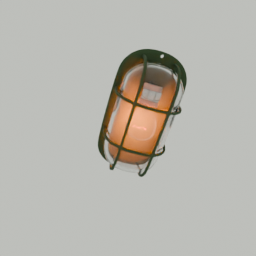
Label: lighting